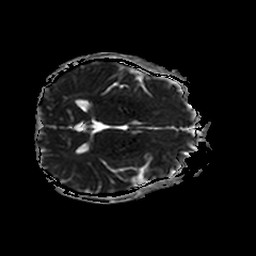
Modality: ADC
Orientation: axial
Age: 52
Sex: female
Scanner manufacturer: philips
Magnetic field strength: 3 T
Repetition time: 3.33 s
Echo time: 0.076 s